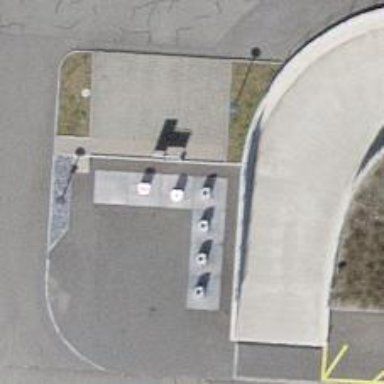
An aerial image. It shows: Recycling container for recycling.